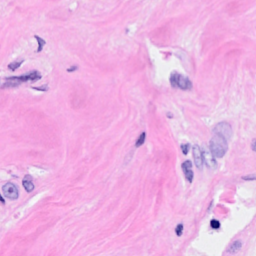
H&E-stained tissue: Breast